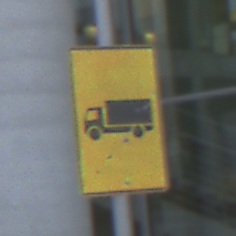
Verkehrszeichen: KFZZulaessigeGesamtmasse3Komma5TOhnePfeilsymbol
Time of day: SunriseSunset
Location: Outdoor (Urban)
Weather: PartlyCloudy
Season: NotSpecified
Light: Natural